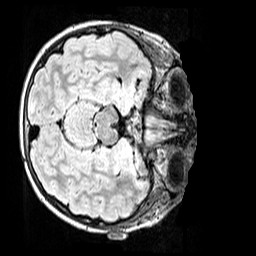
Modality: FLAIR
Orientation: axial
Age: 9
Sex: male
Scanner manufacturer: siemens
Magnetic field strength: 3 T
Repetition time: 5 s
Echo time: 0.388 s